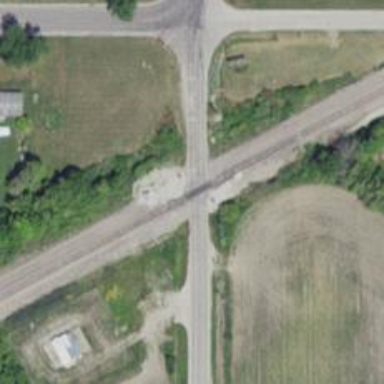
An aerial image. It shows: Level crossing with lights and saltire.